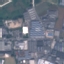
Land use / land cover class: Industrial